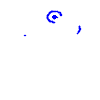
Particle: electron